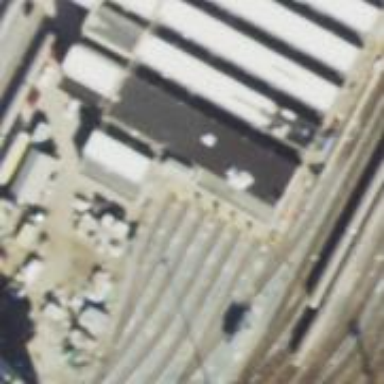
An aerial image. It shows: Yard area with electrified rail tracks.